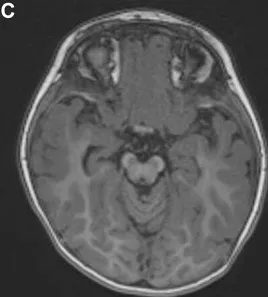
Brain Magnetic Resonance imaging (MRI) analyses of the patient. Axial T1-weighted.
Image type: radiology (mri)